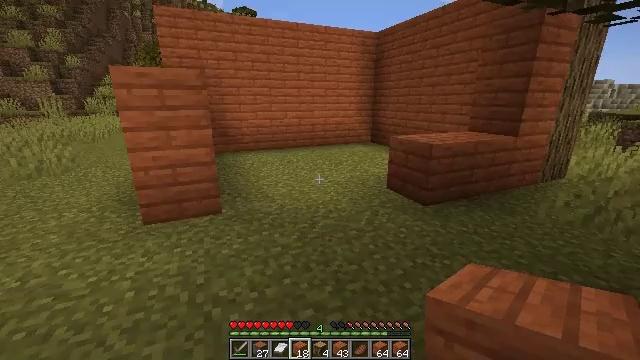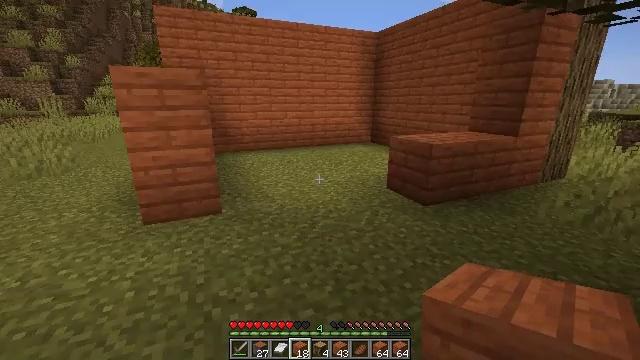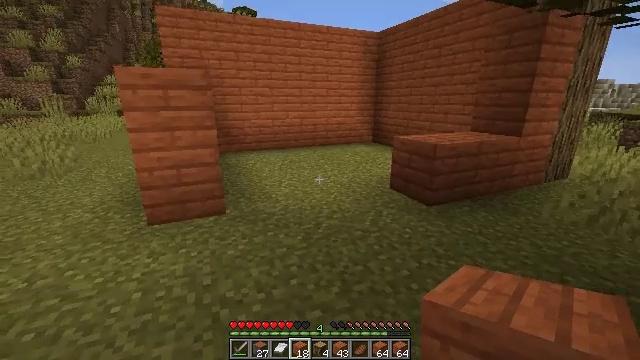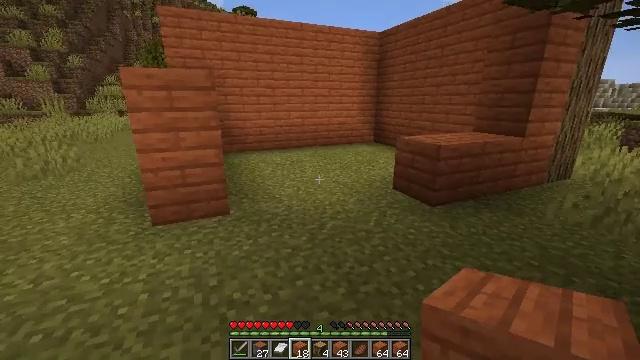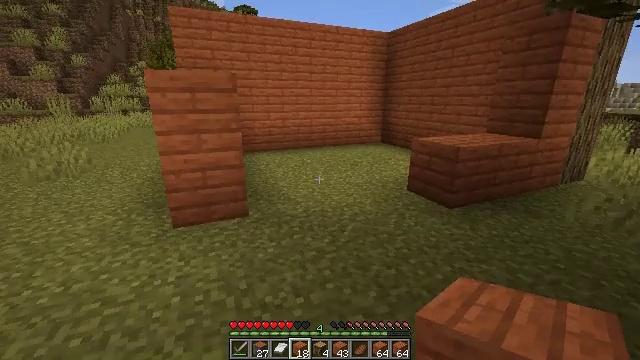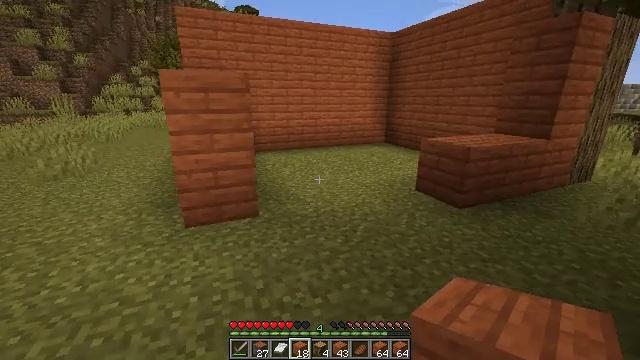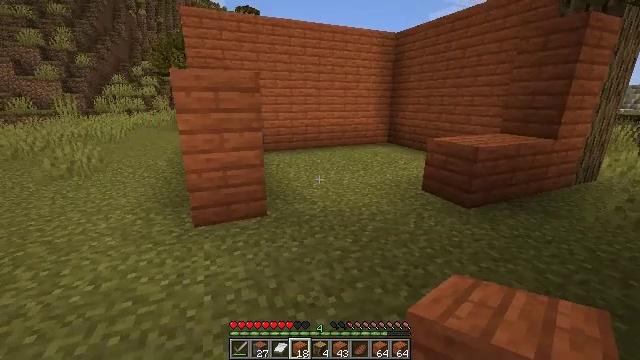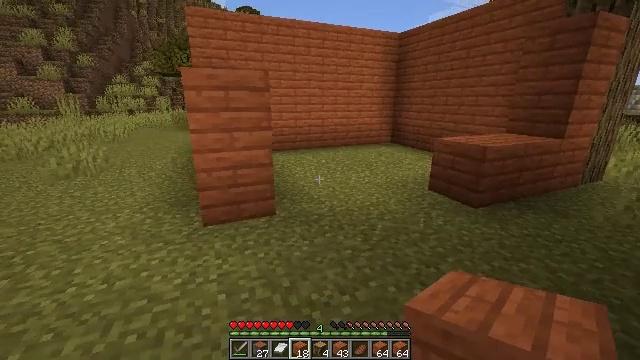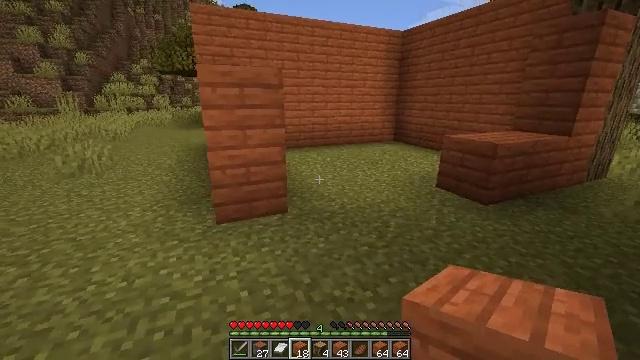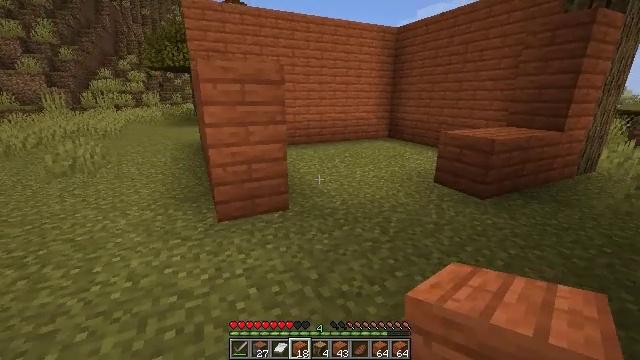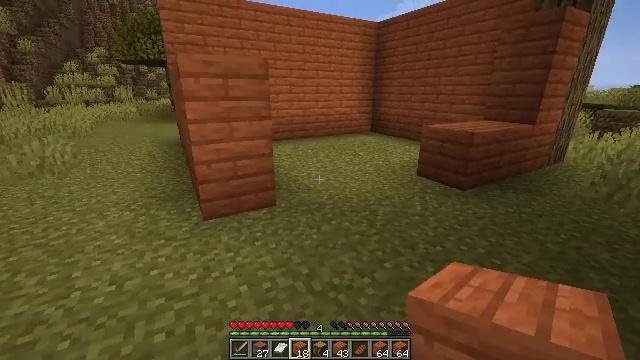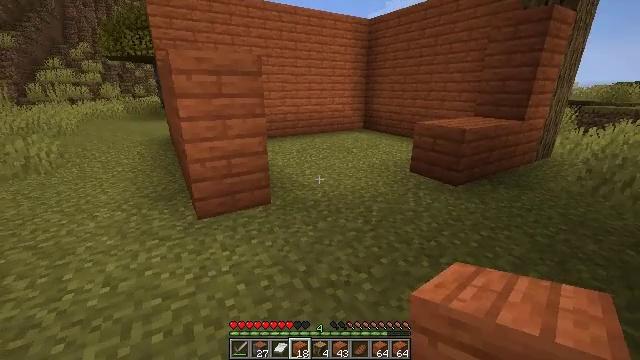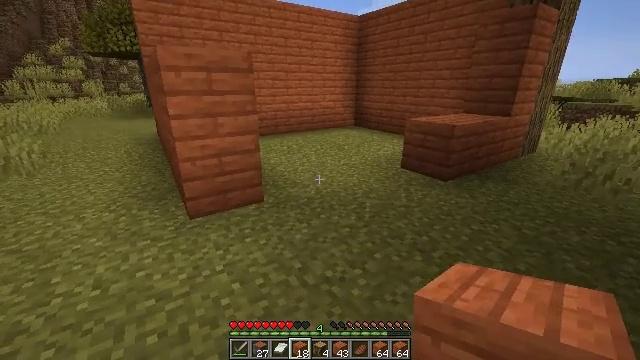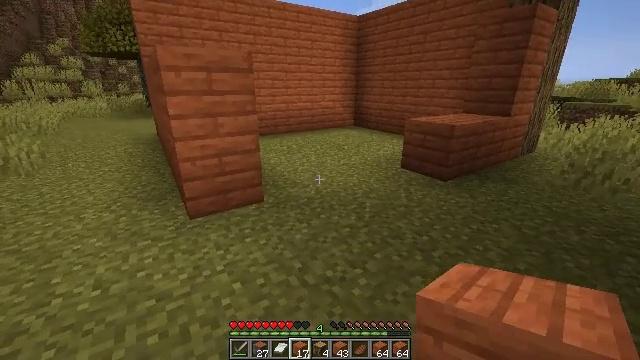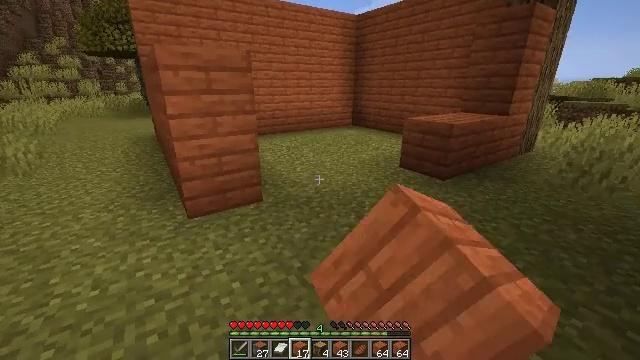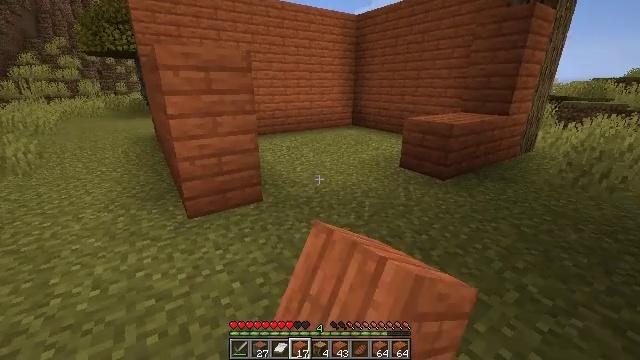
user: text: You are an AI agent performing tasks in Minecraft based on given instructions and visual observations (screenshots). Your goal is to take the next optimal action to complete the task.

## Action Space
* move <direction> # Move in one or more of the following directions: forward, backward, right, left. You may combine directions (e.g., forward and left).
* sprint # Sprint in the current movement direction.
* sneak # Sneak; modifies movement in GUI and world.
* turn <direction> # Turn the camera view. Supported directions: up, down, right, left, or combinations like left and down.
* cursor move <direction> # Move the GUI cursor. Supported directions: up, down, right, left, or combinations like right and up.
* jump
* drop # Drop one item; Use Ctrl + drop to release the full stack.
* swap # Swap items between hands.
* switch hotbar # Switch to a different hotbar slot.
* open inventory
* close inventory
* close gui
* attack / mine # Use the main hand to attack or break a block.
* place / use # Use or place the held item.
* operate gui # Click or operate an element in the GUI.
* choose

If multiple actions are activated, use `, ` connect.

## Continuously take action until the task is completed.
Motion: motion action
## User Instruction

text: Drop acacia planks.
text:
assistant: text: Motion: no_op
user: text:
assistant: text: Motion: move left
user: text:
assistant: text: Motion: move left
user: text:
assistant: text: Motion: move left
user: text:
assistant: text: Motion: move left
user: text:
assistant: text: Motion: move left
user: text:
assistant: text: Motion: move left
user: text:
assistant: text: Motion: no_op
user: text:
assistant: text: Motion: turn right
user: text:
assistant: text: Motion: turn right and down
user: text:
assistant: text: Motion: turn right
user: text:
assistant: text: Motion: turn right
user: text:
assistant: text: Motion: drop
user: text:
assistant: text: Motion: drop
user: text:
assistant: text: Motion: drop
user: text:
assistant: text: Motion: drop
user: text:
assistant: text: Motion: drop
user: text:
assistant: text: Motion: drop